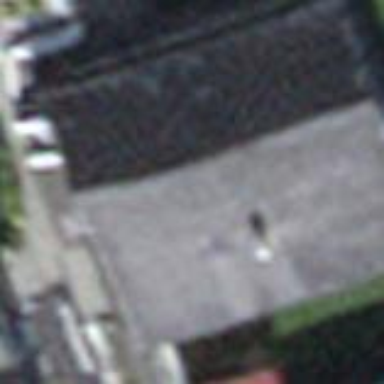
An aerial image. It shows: Detached building with saltbox-shaped roof.